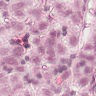
Metastatic tissue present: yes